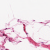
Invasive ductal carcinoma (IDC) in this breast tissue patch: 0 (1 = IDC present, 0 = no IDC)